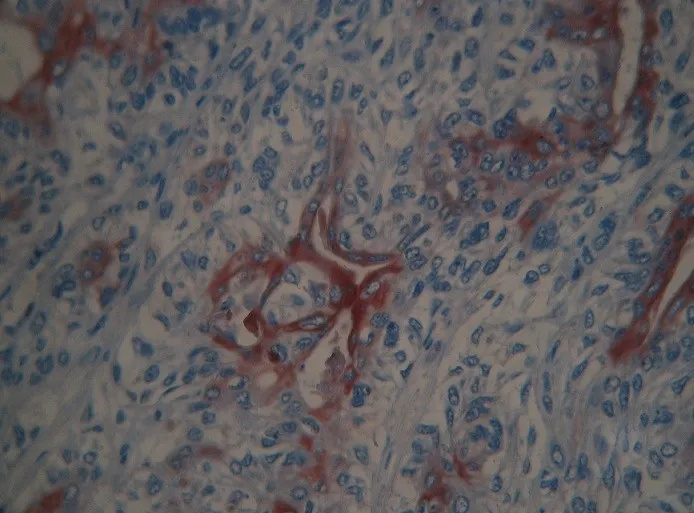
Expression of cytokeratine 7 (Avidine Biotine magnification 40).
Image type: pathology (immunostaining)